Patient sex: M
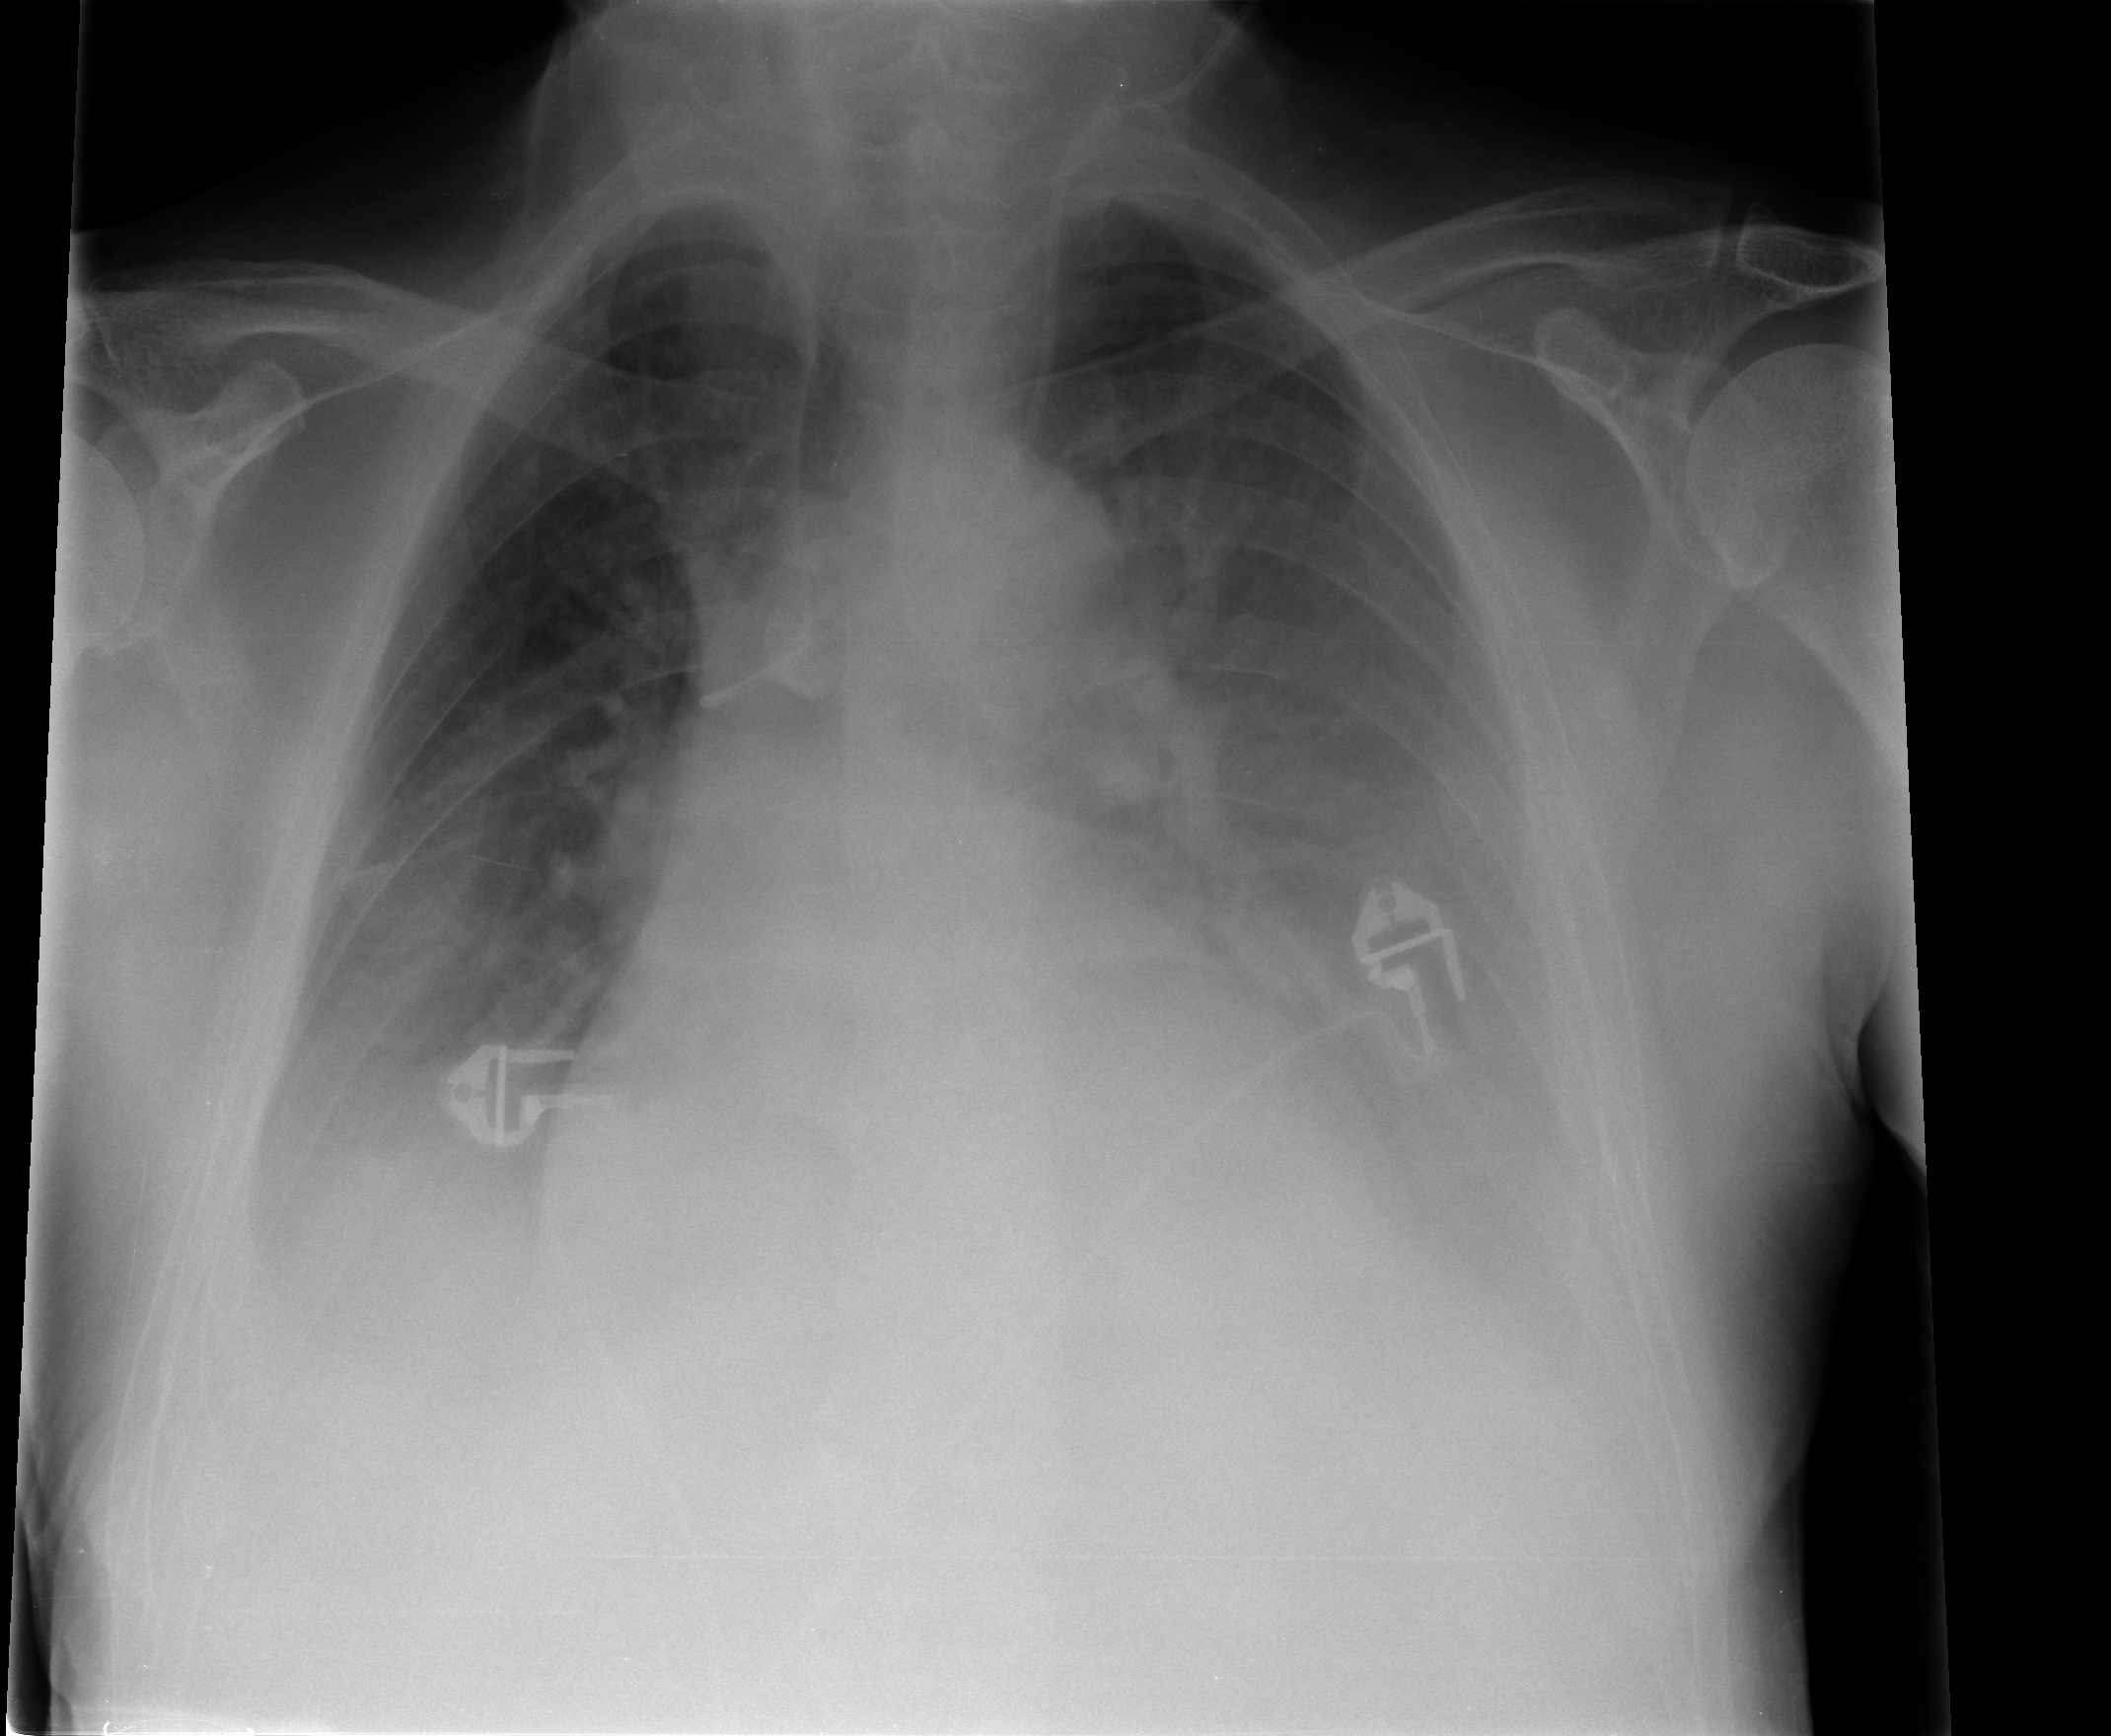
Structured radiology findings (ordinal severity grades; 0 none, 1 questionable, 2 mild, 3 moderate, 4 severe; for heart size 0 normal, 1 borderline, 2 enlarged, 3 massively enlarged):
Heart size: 2
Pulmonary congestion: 2
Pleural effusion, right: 2
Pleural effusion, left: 2
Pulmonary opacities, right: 0
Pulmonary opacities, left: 0
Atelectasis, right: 2
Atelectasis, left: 2